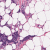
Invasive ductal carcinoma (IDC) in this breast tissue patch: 1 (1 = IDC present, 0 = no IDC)